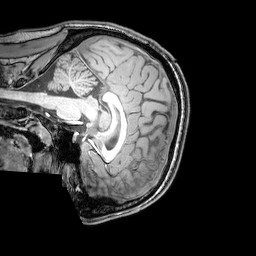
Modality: T1w
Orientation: sagittal
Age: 21
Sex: male
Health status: healthy
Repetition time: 0.081 s
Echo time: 0.037 s